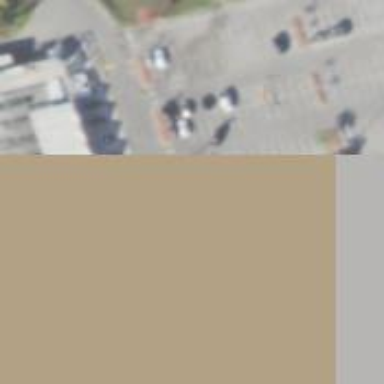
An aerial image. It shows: Parking space.